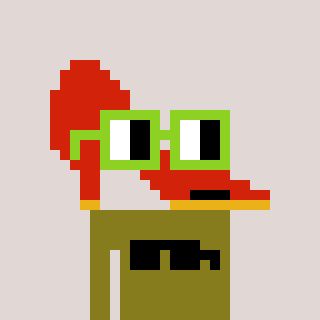
a pixel art character with square light green glasses, a highheel-shaped head and a gunk-colored body on a warm background